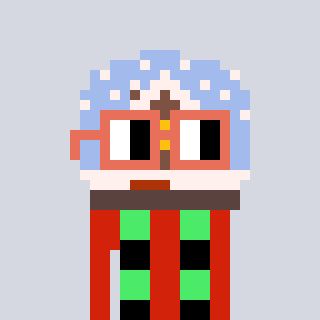
a pixel art character with square orange glasses, a snow globe-shaped head and a red-colored body on a cool background